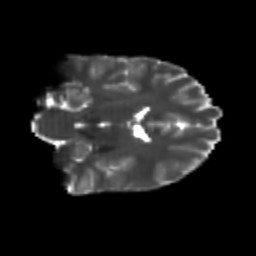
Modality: T2w
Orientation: coronal
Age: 20
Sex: male
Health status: healthy
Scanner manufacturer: philips
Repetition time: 7.519 s
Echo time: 0.08821 s